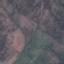
Land use / land cover: HerbaceousVegetation